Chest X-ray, PA view. Patient: 61 years old, sex M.
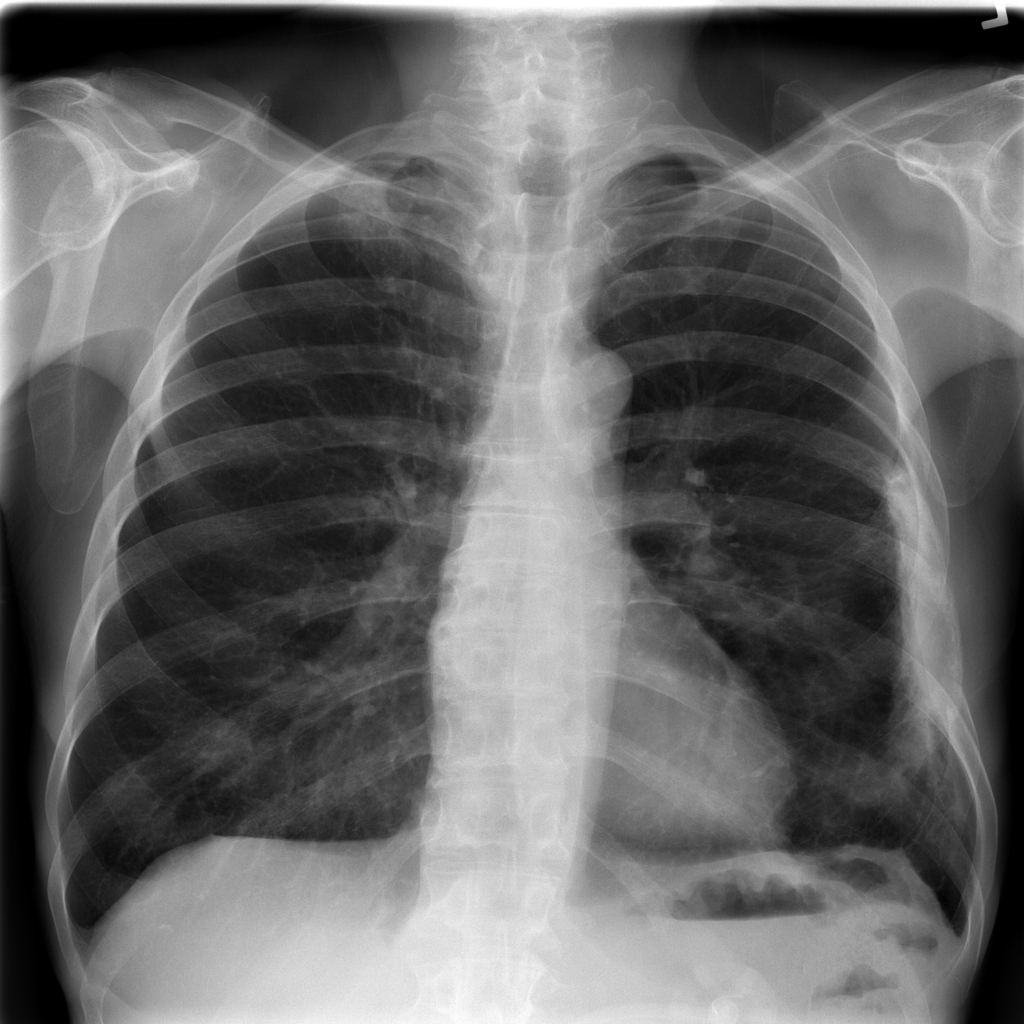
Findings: Emphysema